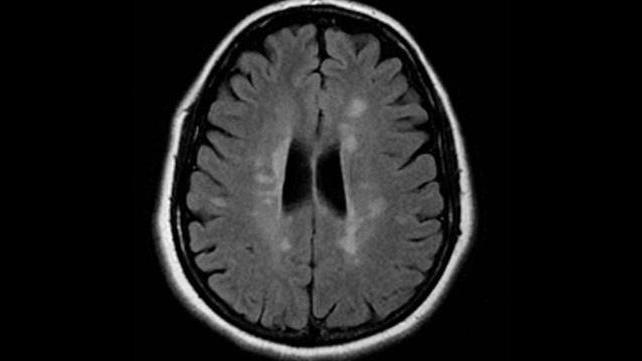
Label: notumor